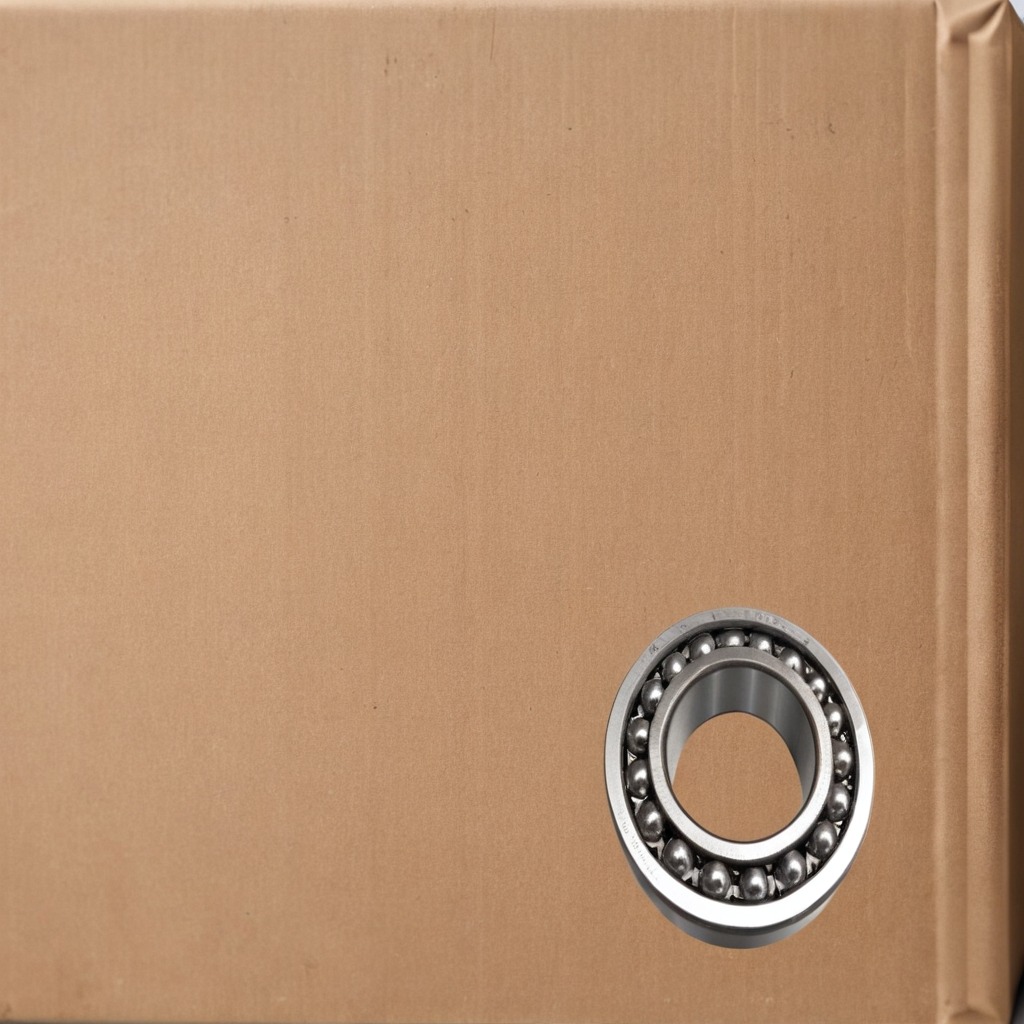
A metal ball bearing is lying on a clean dry cardboard box surface in an outdoor workshop during daytime bright natural light soft shadows slightly creased but